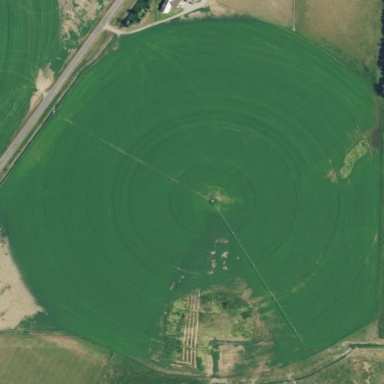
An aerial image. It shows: Farmland with pivot irrigation system.